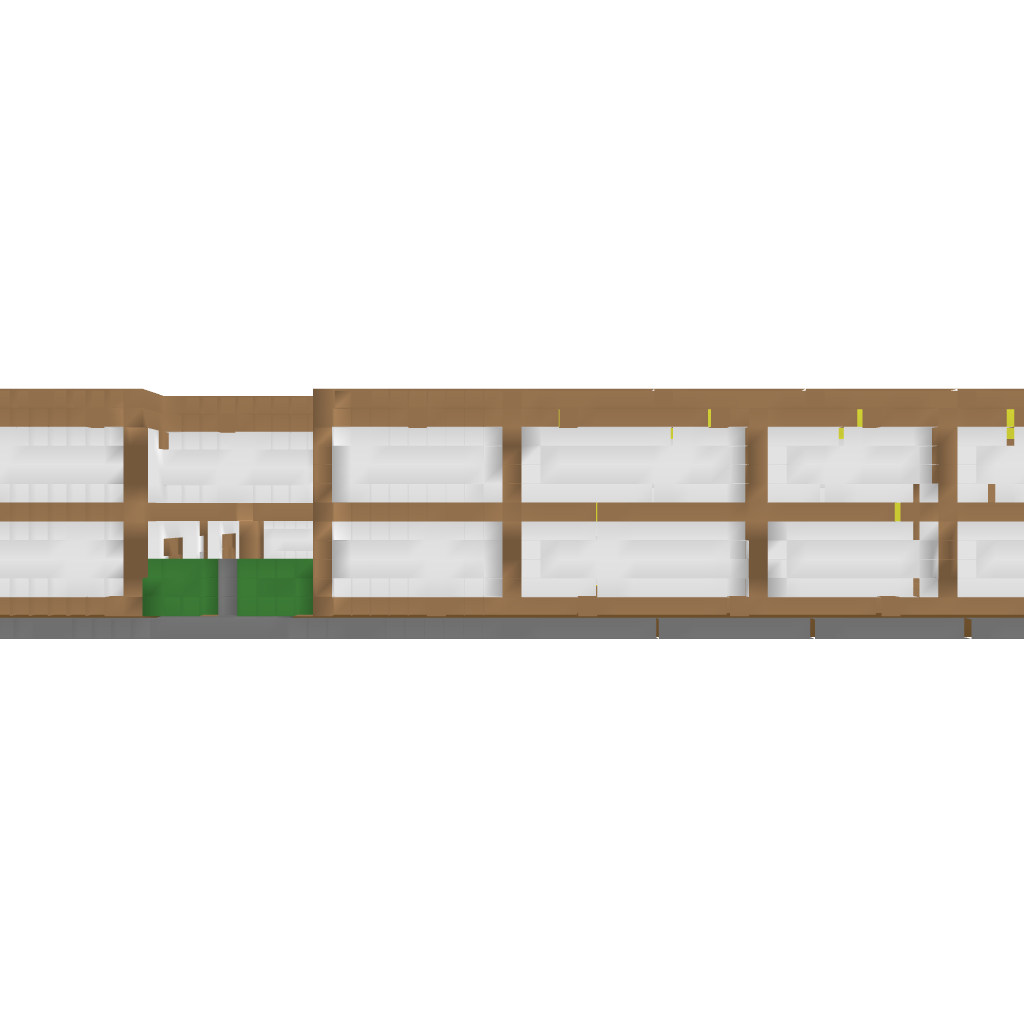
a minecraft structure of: Modern Mansion made out of wood and glass lot of glass no roof 2 floors